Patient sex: F
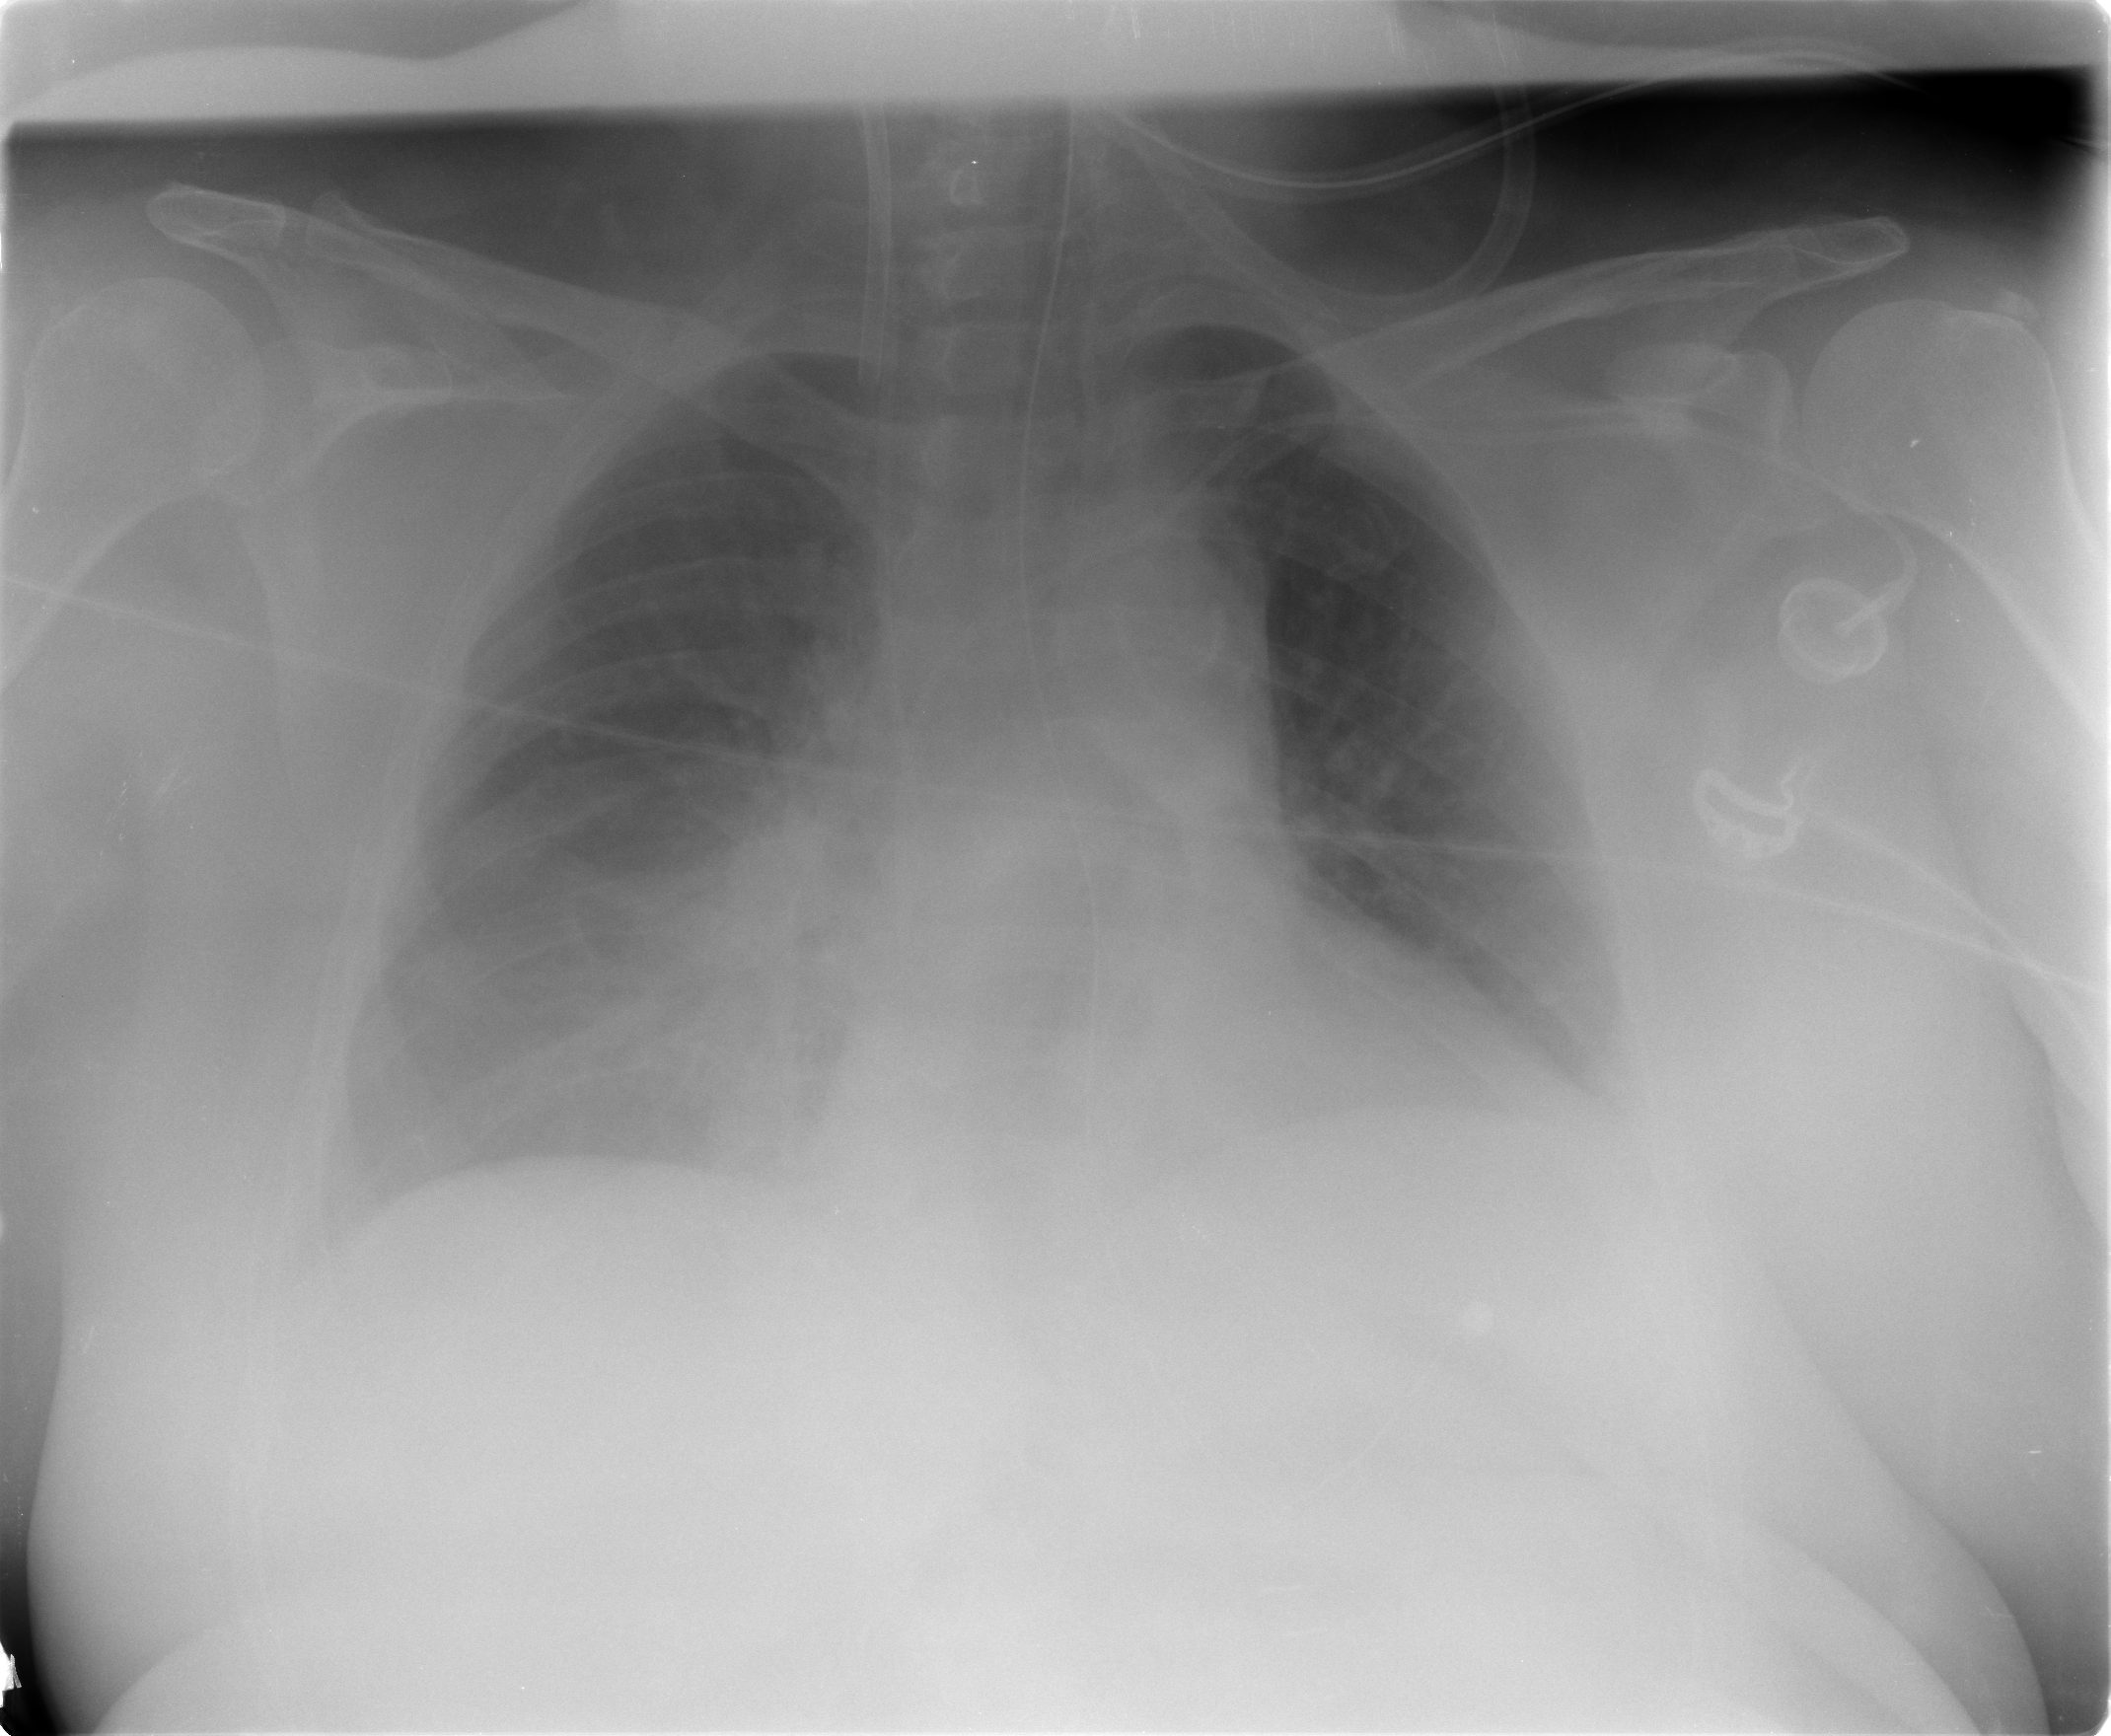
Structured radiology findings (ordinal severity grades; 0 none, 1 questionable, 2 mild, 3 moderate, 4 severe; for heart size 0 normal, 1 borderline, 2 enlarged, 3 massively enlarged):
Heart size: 2
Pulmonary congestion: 2
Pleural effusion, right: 2
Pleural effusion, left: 2
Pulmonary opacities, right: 0
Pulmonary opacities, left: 0
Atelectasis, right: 2
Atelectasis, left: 2